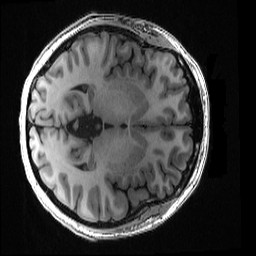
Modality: T1w
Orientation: axial
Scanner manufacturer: ge
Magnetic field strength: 3 T
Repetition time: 0.008164 s
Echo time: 0.003184 s